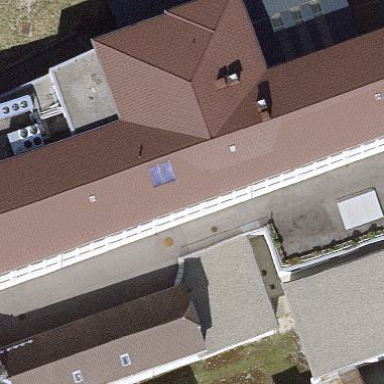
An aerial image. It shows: Industrial building with hipped roof design.